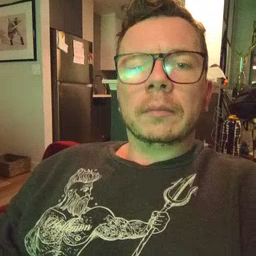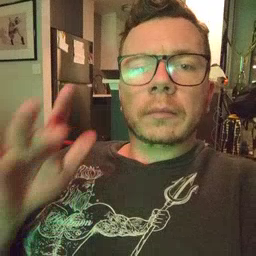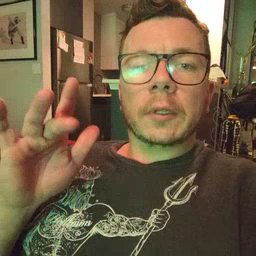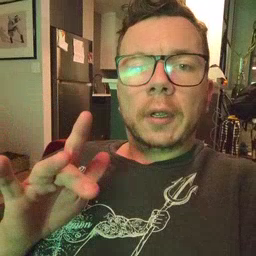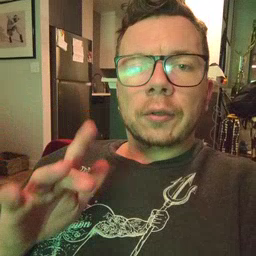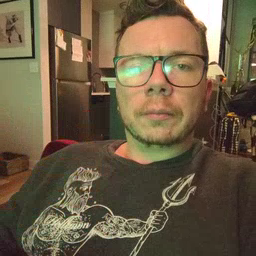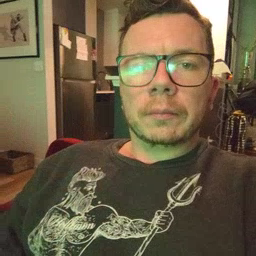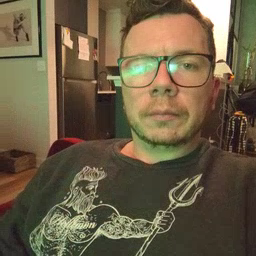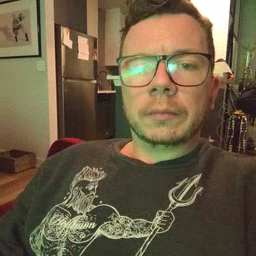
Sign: touch